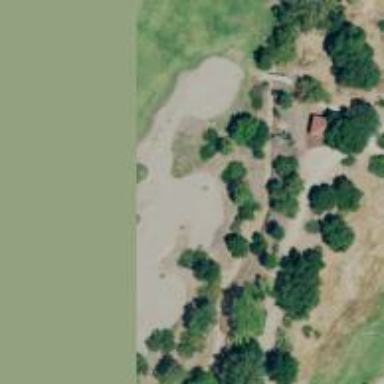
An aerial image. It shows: Sand bunker on golf course.